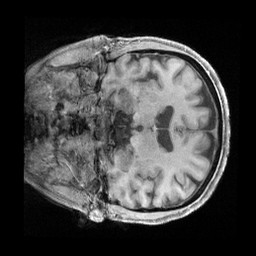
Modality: T1w
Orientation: coronal
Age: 43
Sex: female
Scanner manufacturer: siemens
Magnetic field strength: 3 T
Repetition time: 2.4 s
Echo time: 0.00241 s